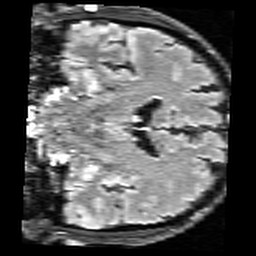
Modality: FLAIR
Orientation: coronal
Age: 75
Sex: male
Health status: healthy
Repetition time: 12 s
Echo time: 0.095 s